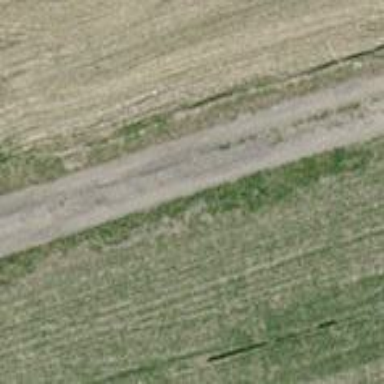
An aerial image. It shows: Pebblestone track with grade2 quality.